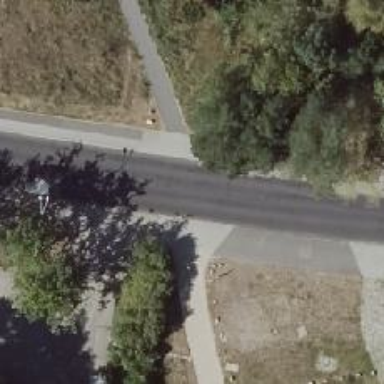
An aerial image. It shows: Uncontrolled crossing.